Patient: sex F, age 48
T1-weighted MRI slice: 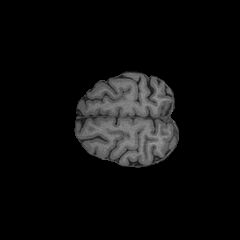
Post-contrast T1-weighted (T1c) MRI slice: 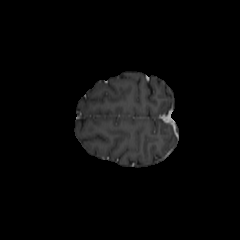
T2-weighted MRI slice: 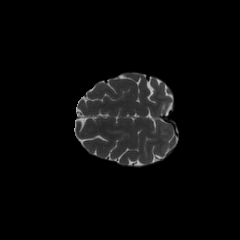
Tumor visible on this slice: no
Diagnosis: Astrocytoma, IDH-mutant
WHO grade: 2